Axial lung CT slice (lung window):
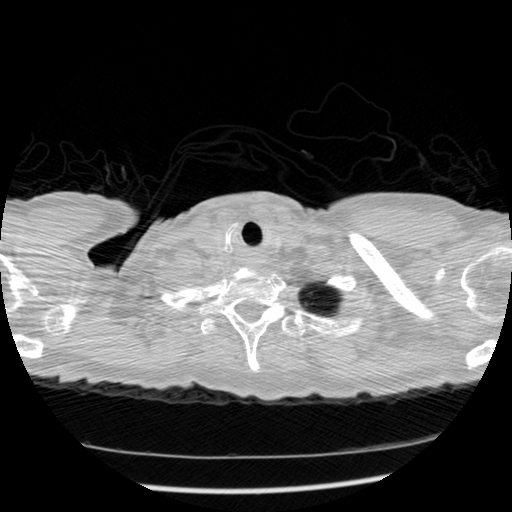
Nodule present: no